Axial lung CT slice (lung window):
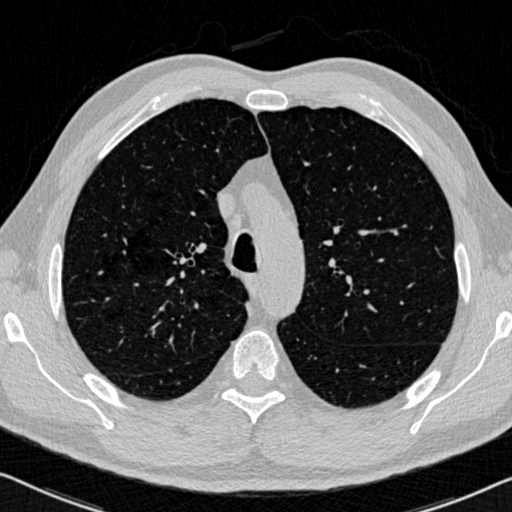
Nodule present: no